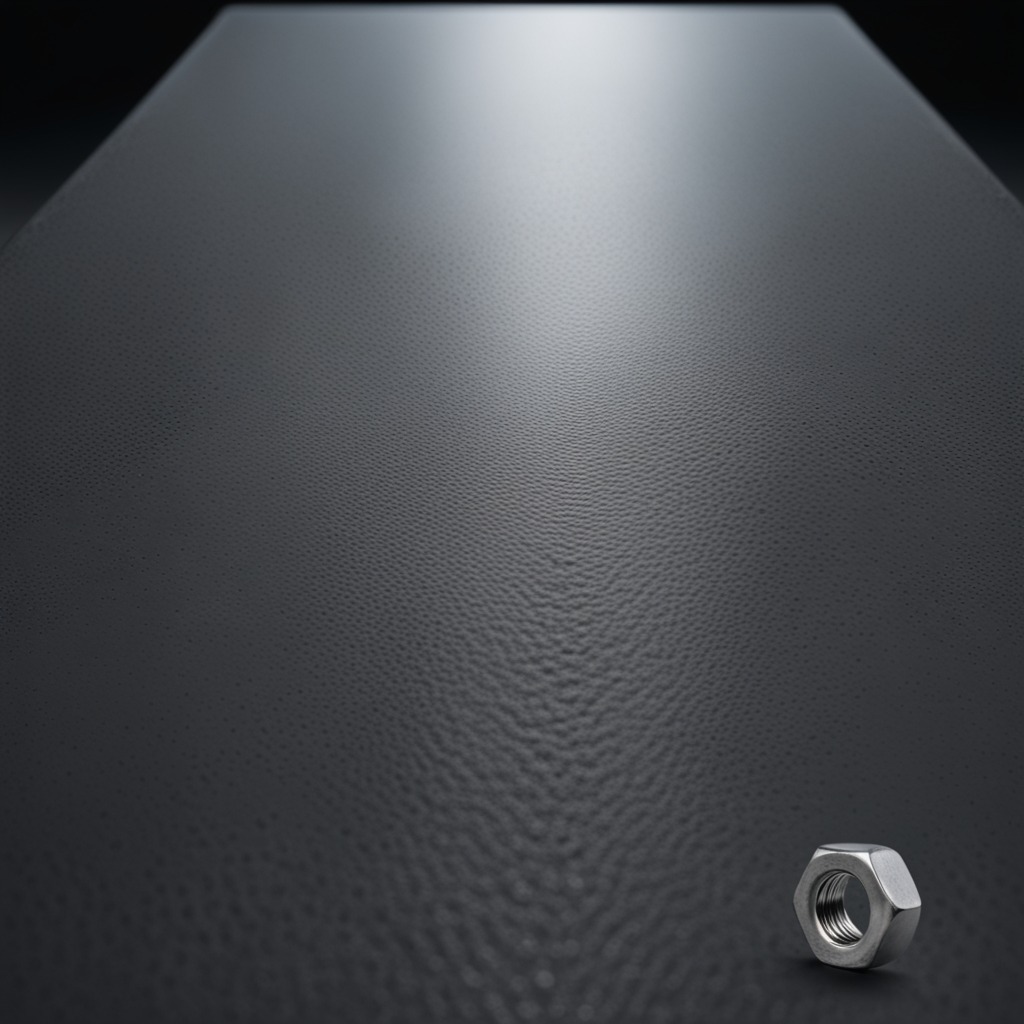
A metal nut is lying on a clean granite table inside a workshop at night.